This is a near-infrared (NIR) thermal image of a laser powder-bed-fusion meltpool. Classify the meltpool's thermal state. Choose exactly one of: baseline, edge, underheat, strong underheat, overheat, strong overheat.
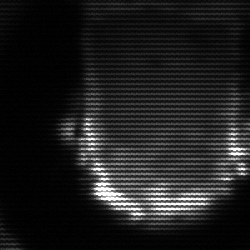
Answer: baseline